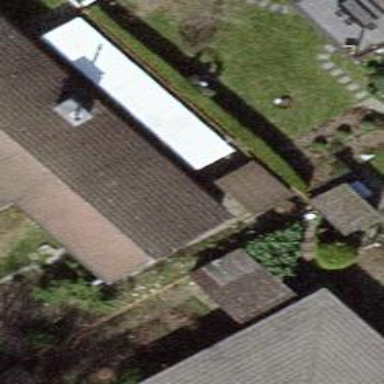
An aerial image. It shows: View of roof of building.